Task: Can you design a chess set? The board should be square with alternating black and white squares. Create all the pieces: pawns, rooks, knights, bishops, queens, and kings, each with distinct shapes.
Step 3273:
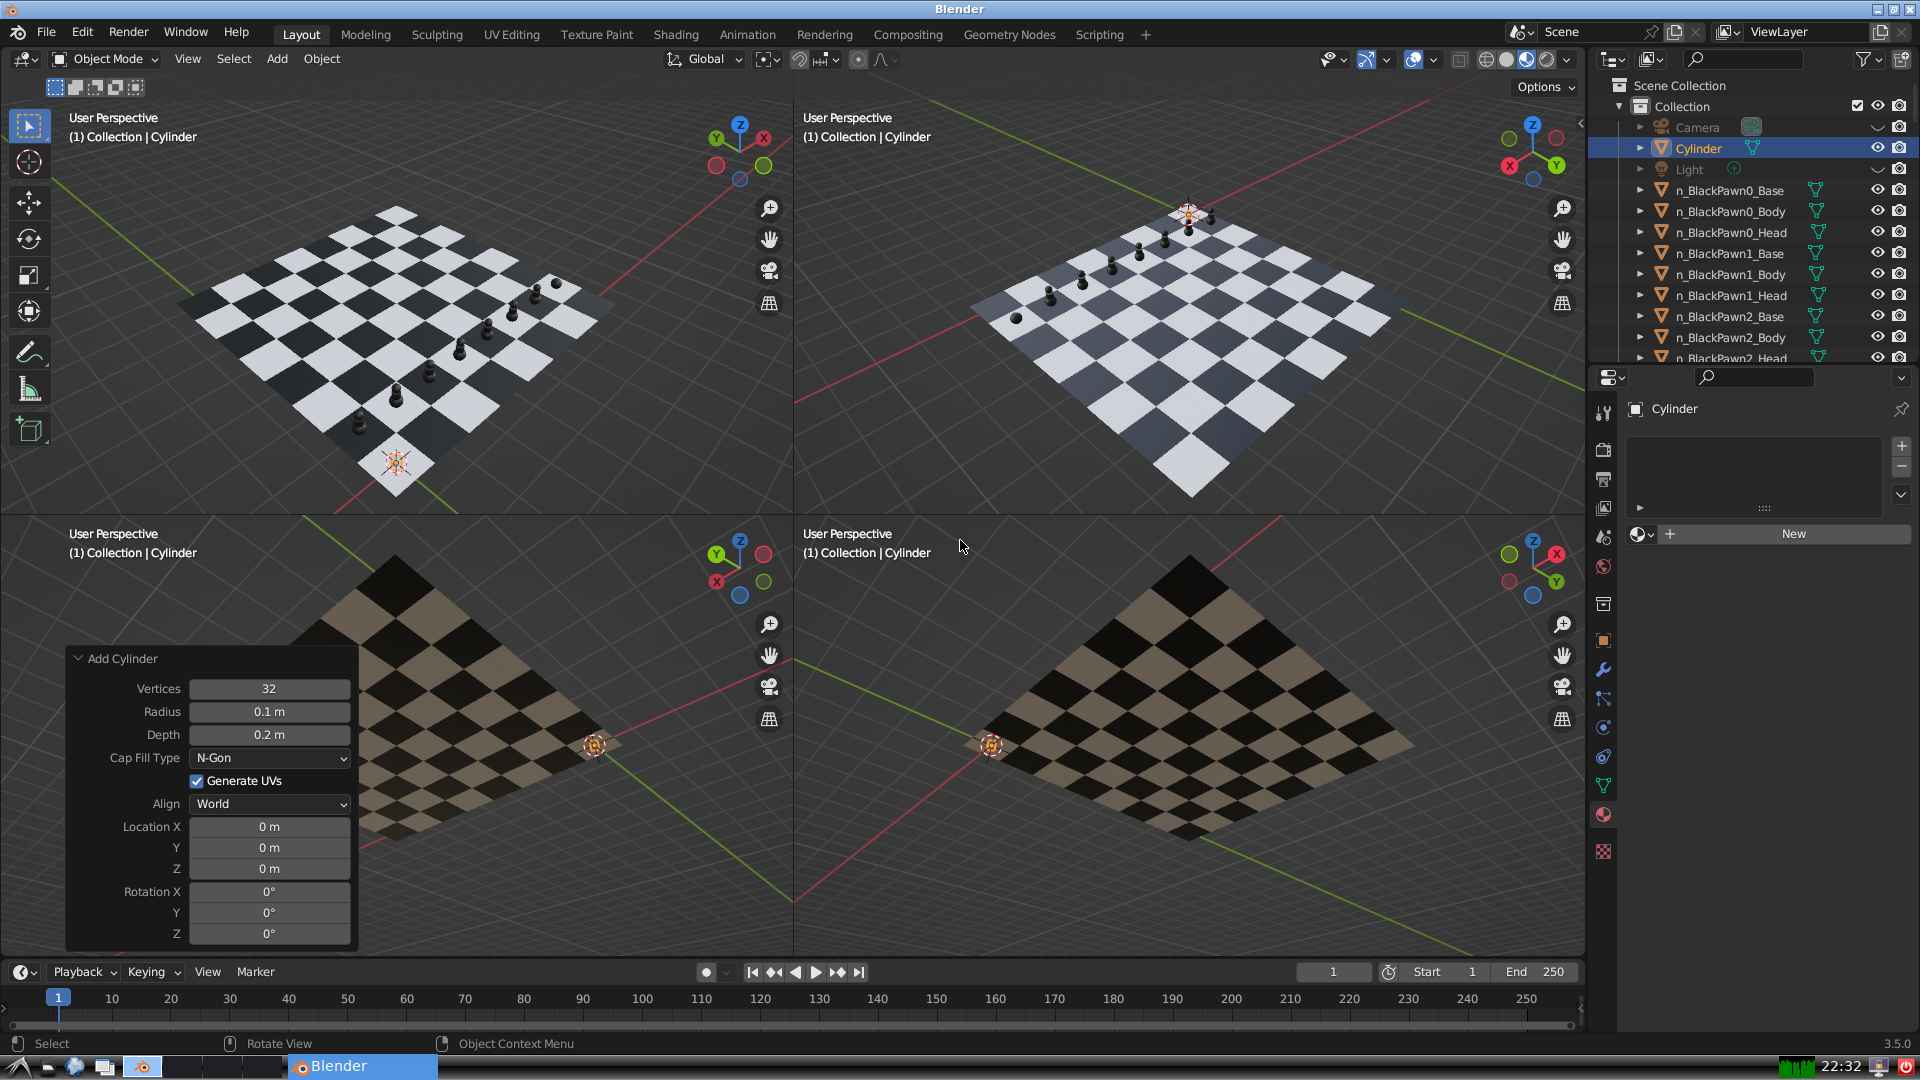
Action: {"key_press": ['Ctrl, Home']}